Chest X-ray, AP view. Patient: 65 years old, sex F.
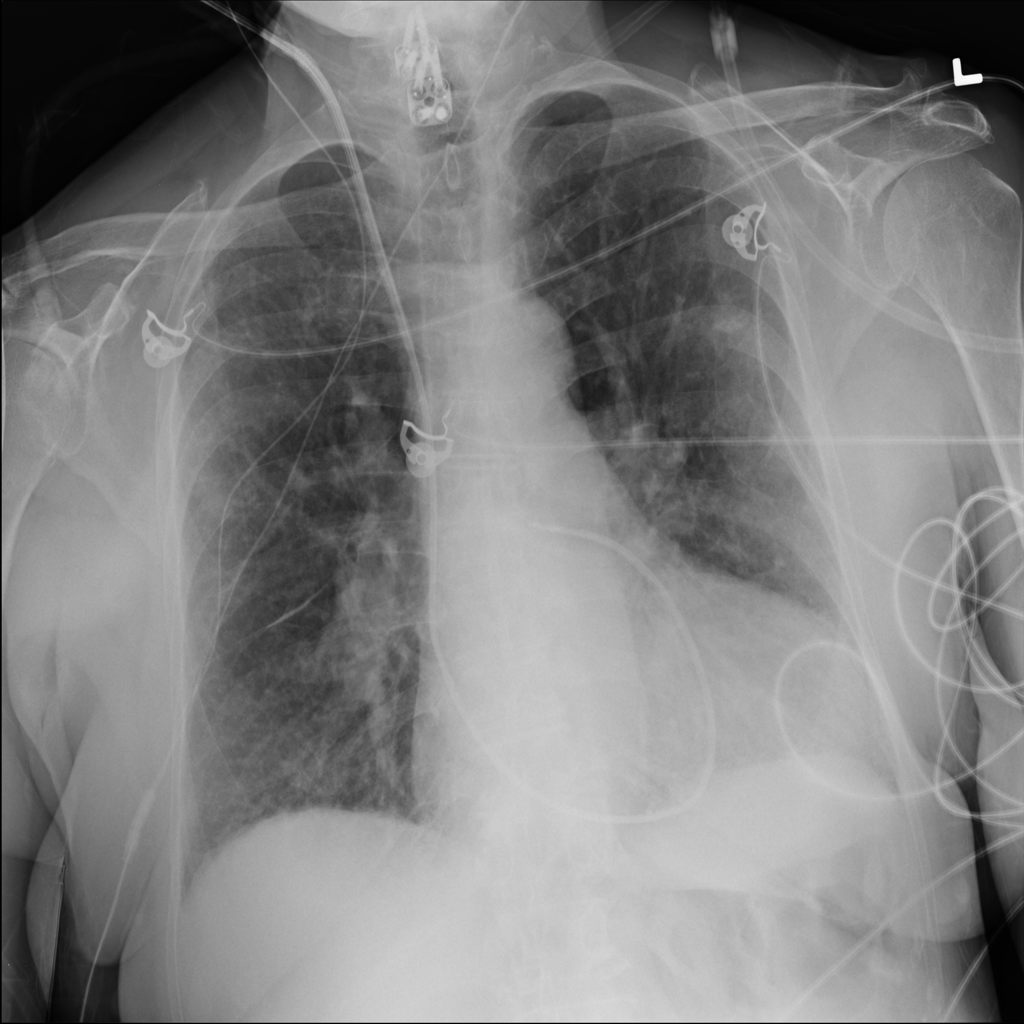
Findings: Cardiomegaly, Effusion